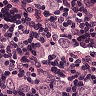
Metastatic tissue present: yes